Question: I have a fairly complex facet_wrap of choropleth maps that share a common legend and separating them into individual plots. I want to add another very simple bargraph into an unused facet area. I thought I could use 'annotation_custom' as seen here:
<URL>
'''
p = qplot(1:10, 1:10) + theme_bw()
g = ggplotGrob(qplot(1, 1))
p + annotation_custom(grob = g, xmin = 2, xmax = 7, ymin = 6, ymax = 10)
'''
But this does not seem to size things correctly even when playing with x/y-min/max. It apprears to want to annotate on each facet. Not what I want.
Separating each facet into an individual plot and using 'gridExtra::grid.arrange' would be difficult because of the shared gradient legend that each facet works together to generate.
'''
plot1 <- ggplot(mtcars, aes(factor(mtcars$gear))) +
geom_bar() +
facet_wrap(~cyl, ncol=2) +
coord_flip()
plot2 <- ggplot(mtcars, aes(as.factor(am))) +
geom_bar(aes(fill=factor(cyl)))
'''
This fails (plots on each facet):
'''
g <- ggplotGrob(plot2)
plot1 + annotation_custom(grob = g, xmin = 0, xmax = 1, ymin = 0, ymax = 1)
'''
Desired look:

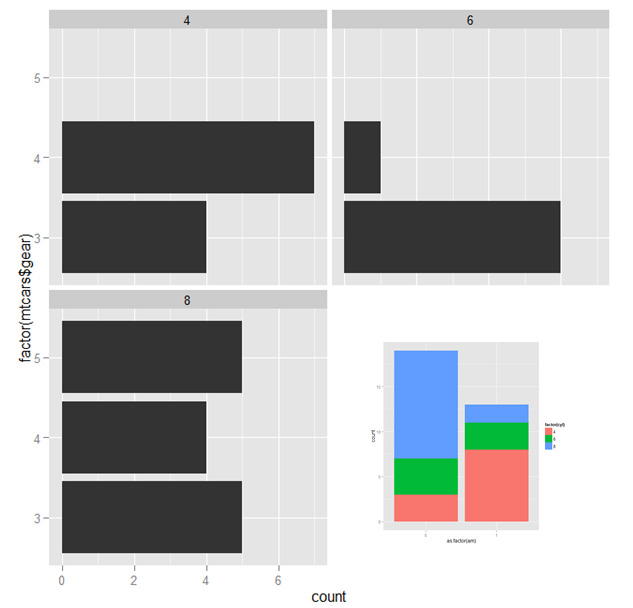
Answer: '''
g1 <- ggplotGrob(plot1)
g2 <- ggplotGrob(plot2)
g1 <- gtable::gtable_add_grob(g1, g2, t = 8, l=7)
grid.newpage()
grid.draw(g1)
'''